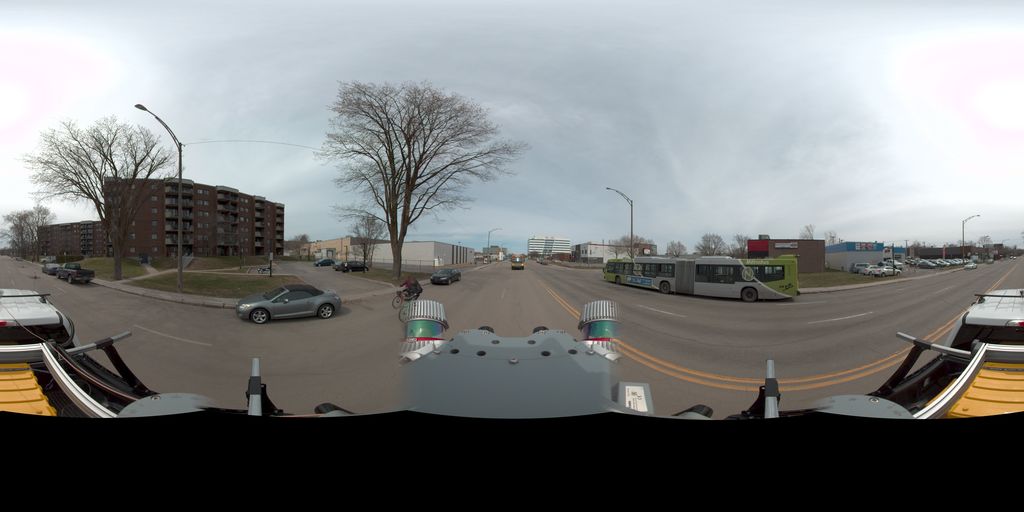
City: quebec_city